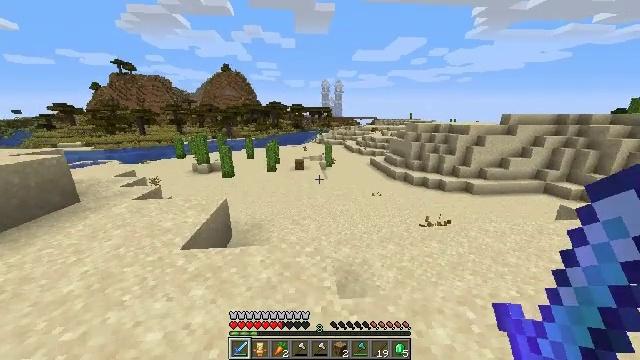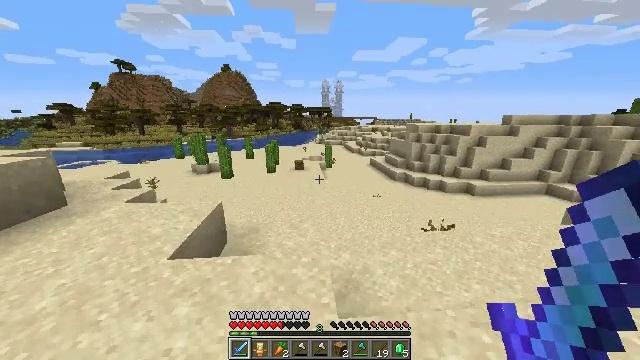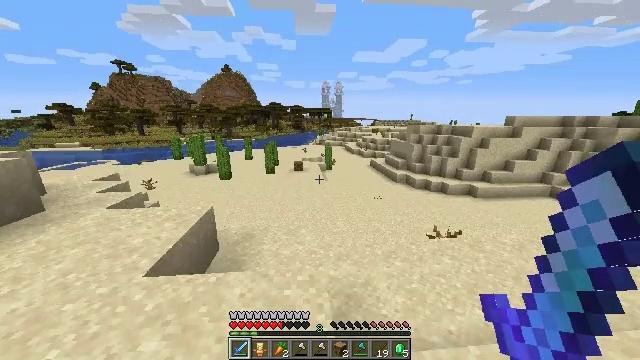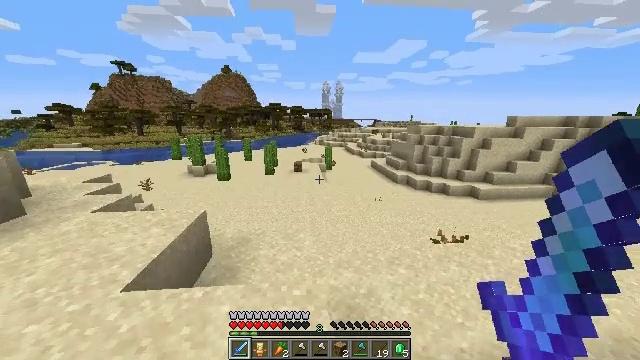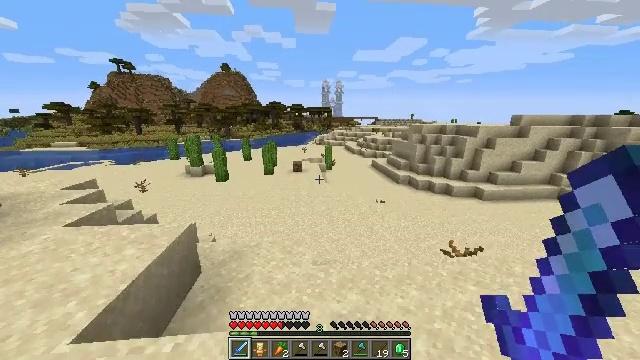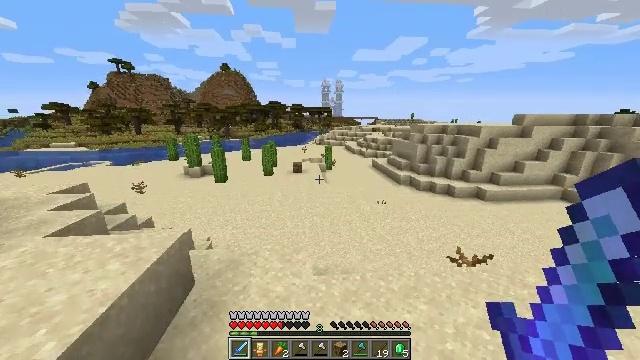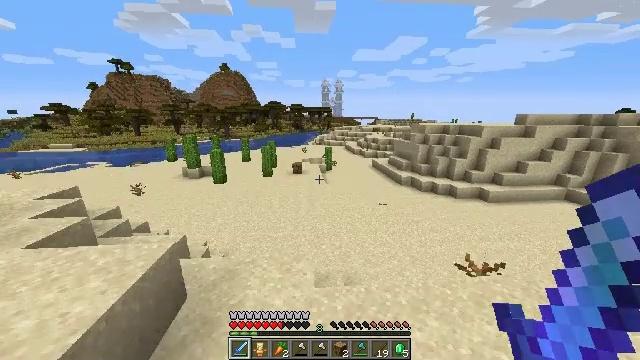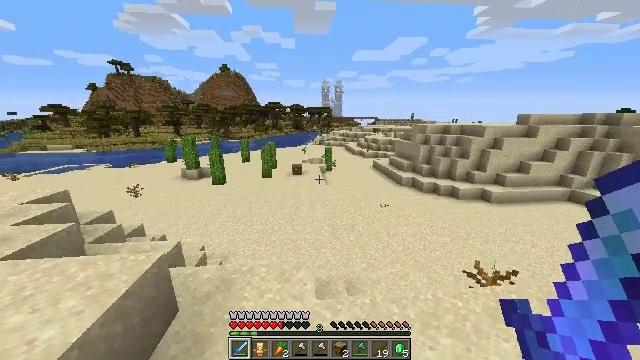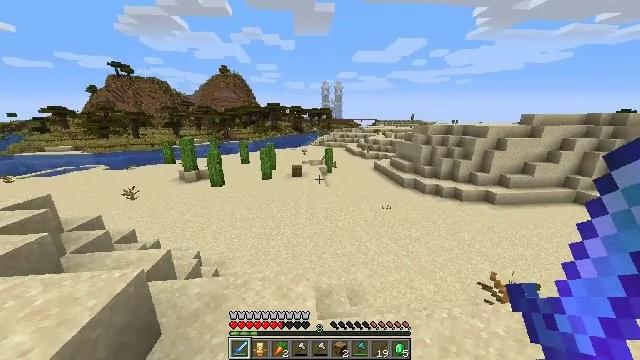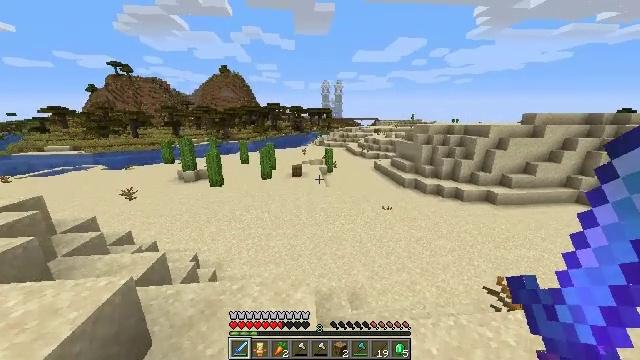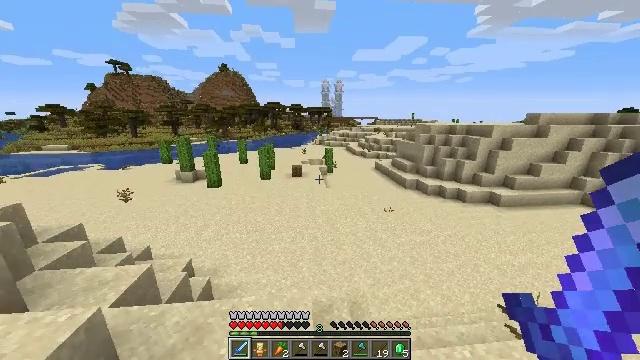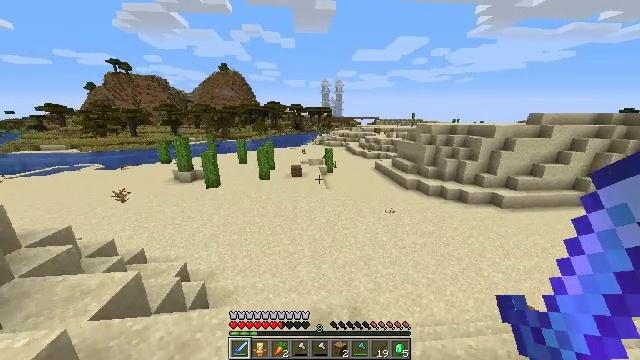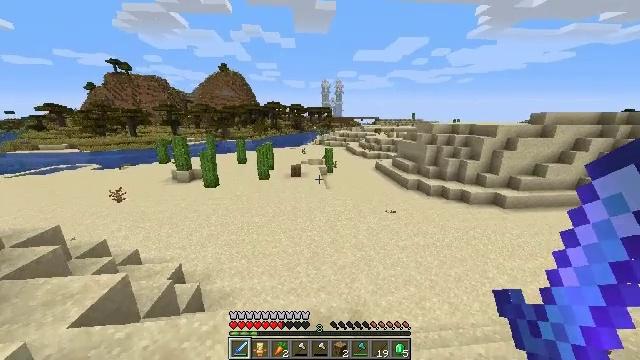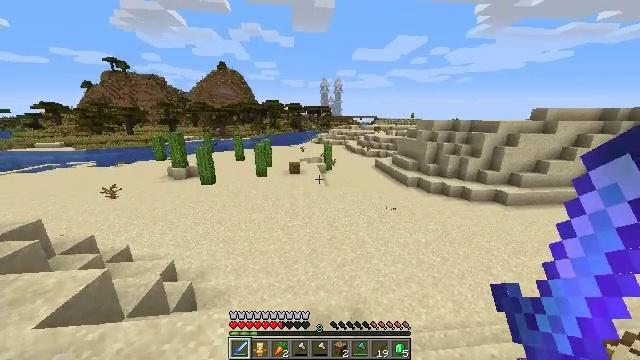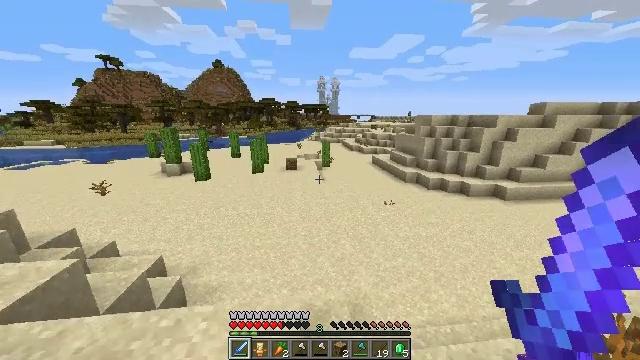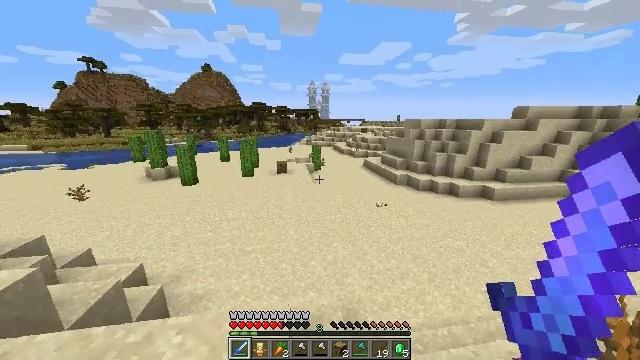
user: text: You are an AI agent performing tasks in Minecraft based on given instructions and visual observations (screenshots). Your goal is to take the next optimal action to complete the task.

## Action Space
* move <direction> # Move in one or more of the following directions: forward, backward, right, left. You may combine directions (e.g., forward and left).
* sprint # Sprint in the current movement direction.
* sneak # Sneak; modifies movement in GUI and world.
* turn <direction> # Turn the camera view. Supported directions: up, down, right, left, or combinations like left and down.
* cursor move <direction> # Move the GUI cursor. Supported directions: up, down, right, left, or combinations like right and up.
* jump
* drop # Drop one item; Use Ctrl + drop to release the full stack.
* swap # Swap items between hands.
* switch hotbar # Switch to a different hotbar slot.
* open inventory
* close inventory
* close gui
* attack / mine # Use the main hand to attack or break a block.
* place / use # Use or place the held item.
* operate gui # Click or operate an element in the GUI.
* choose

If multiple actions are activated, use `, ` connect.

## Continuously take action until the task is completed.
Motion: motion action
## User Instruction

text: Collect the dead bush from dry areas.
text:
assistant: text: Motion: move forward
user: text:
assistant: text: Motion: move forward
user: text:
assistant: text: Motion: move forward
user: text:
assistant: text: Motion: move forward
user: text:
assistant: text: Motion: move forward
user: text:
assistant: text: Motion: move forward
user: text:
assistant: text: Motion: move forward
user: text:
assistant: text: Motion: move forward
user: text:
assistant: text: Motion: move forward
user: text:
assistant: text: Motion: move forward
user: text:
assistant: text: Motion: move forward
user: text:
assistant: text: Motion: move forward
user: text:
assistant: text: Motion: move forward
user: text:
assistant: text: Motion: move forward
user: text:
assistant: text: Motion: move forward, turn right and up
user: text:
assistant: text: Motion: move forward, turn right
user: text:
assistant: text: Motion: move forward
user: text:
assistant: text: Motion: move forward
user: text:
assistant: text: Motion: move forward
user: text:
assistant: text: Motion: move forward
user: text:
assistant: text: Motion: move forward
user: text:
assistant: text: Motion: move forward
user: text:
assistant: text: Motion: move forward
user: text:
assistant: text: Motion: move forward
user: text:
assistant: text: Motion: move forward
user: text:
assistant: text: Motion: move forward
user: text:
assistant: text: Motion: move forward
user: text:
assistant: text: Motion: move forward
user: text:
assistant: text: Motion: move forward
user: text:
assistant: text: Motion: move forward